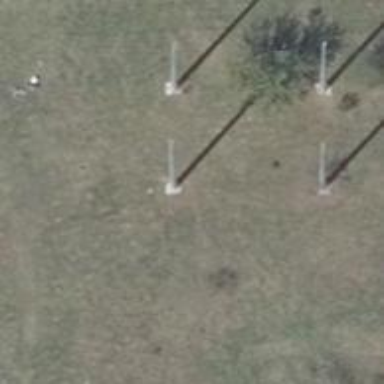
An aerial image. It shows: Flagpole which is man-made.